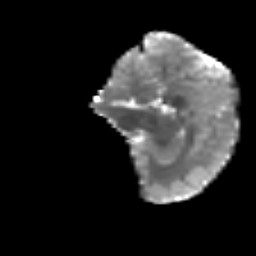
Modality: T2w
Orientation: sagittal
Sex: female
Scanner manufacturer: siemens
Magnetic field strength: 3 T
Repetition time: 5 s
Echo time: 0.071 s